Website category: auto
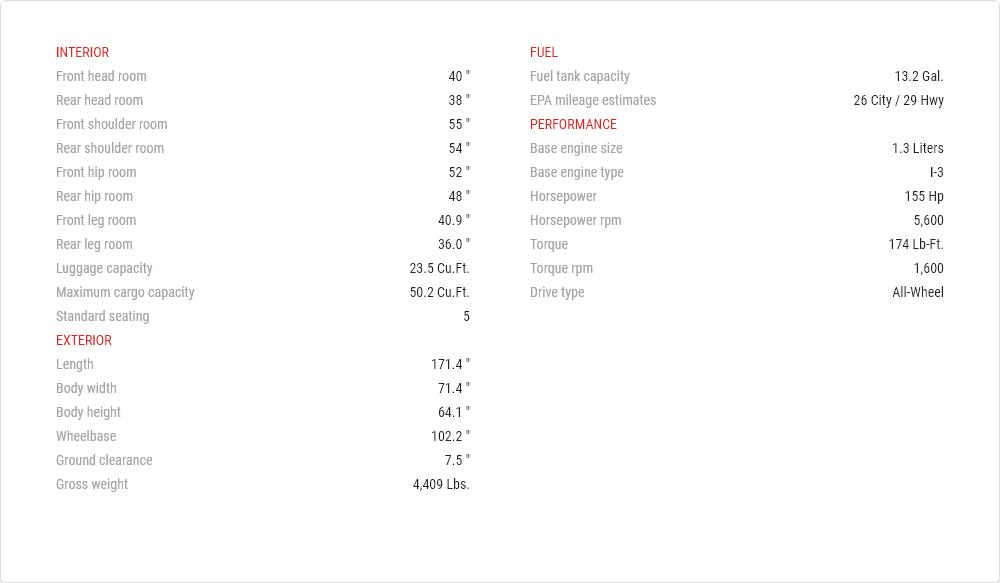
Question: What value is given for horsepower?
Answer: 155 hp

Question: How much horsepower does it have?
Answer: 155 hp

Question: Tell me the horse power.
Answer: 155 hp

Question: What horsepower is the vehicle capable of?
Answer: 155 hp

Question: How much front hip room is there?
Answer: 52 "

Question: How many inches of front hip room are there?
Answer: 52 "

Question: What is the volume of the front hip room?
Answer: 52 "

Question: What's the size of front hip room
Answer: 52 "

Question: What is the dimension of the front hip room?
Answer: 52 "